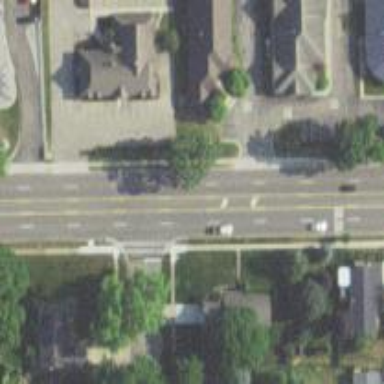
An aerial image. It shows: Unmarked crossing on the road.